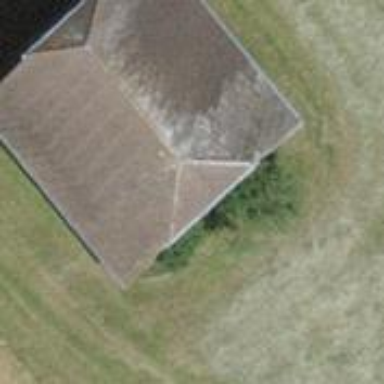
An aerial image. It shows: Barn.